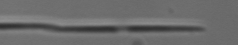
Label: Pseudo-nitzschia